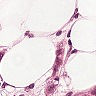
Metastatic tissue present: yes